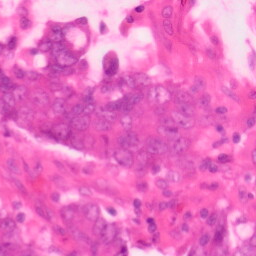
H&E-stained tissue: Colon